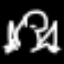
Label: frog